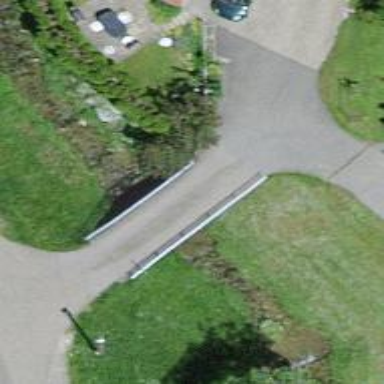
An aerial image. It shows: Driveway that functions as bridge.